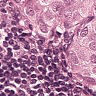
Metastatic tissue present: yes